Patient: sex F, age 33
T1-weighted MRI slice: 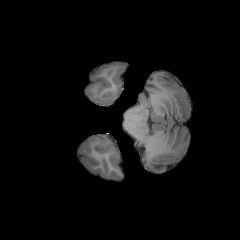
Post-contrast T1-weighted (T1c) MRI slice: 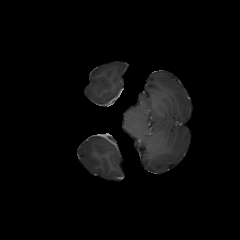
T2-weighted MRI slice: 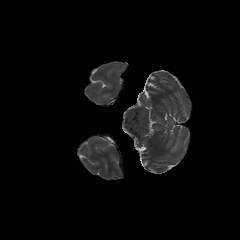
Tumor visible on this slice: no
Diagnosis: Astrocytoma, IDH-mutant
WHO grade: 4